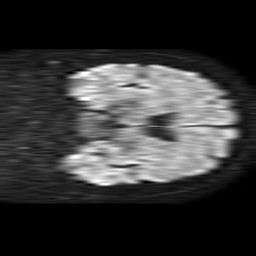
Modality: TRACE
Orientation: coronal
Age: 62
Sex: female
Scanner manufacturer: philips
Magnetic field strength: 1.5 T
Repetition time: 4.6 s
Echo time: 0.08517 s